Interaction volume radius: 10 \u00c5
Interaction volume height: 20 \u00c5
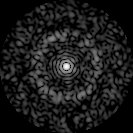
Disorder parameter: 0.8383